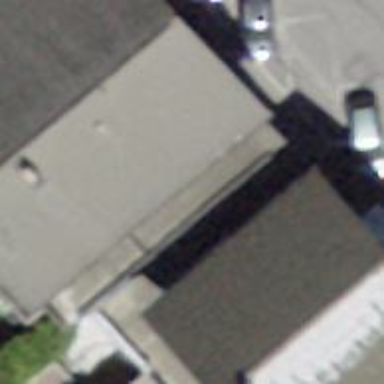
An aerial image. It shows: Outdoor shop.